Interaction volume radius: 5 \u00c5
Interaction volume height: 30 \u00c5
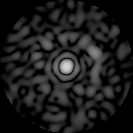
Disorder parameter: 0.81